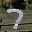
Label: 7